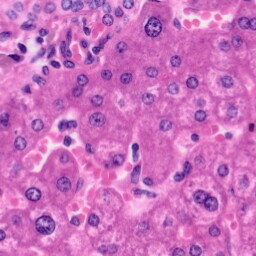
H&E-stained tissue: Liver